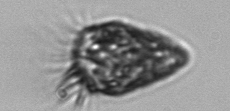
Label: Strombidium_morphotype2